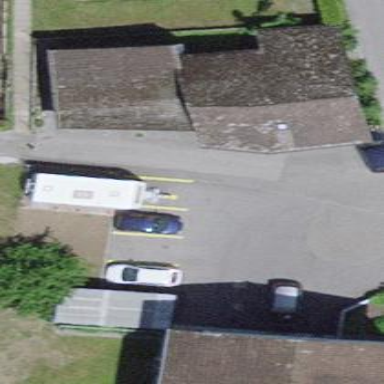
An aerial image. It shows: Parking area surfaced with paving stones.